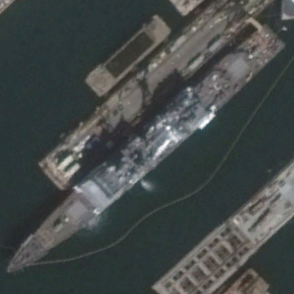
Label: cruiser